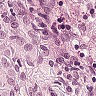
Metastatic tissue present: yes